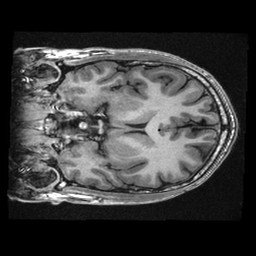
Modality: T1w
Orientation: coronal
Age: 21
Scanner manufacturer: ge
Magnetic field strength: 3 T
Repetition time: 0.008248 s
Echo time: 0.003108 s